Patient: sex M, age 29
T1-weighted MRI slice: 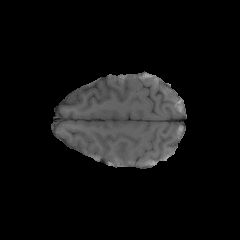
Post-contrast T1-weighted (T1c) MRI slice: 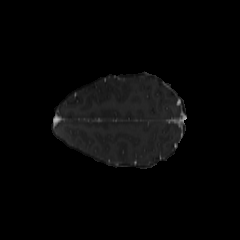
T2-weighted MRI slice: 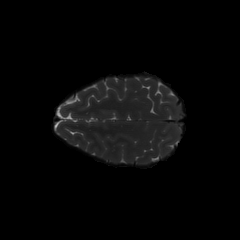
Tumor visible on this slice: no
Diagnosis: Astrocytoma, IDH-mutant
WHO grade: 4